Question: How to add labels to the QwtPlotCurve on the QwtPlot?

example
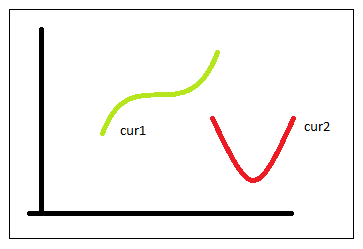
Answer: My solution
'''
class QwtPlotCurveWithTitle : public QwtPlotCurve{
public:
explicit QwtPlotCurveWithTitle( const QString &title = QString::null ) : QwtPlotCurve(title){}
explicit QwtPlotCurveWithTitle( const QwtText &title ) : QwtPlotCurve(title){}
protected:
virtual void drawCurve( QPainter *p, int style,
const QwtScaleMap &xMap, const QwtScaleMap &yMap,
const QRectF &canvasRect, int from, int to ) const{
QwtPlotCurve::drawCurve(p,style,xMap,yMap,canvasRect,from,to);
QPointF point = sample(from);
p->drawText(xMap.transform(point.x()),yMap.transform(point.y()),title().text());
}
};
'''